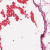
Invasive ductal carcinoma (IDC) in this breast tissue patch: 0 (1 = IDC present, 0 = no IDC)